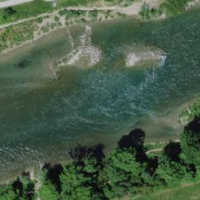
EUNIS habitat code: 56
Species observed at this site:
Symphoricarpos albus